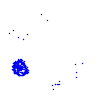
Particle: electron